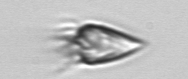
Label: Paratontonia_gracillima